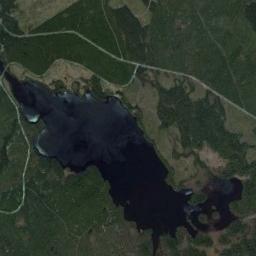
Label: lake